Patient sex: F
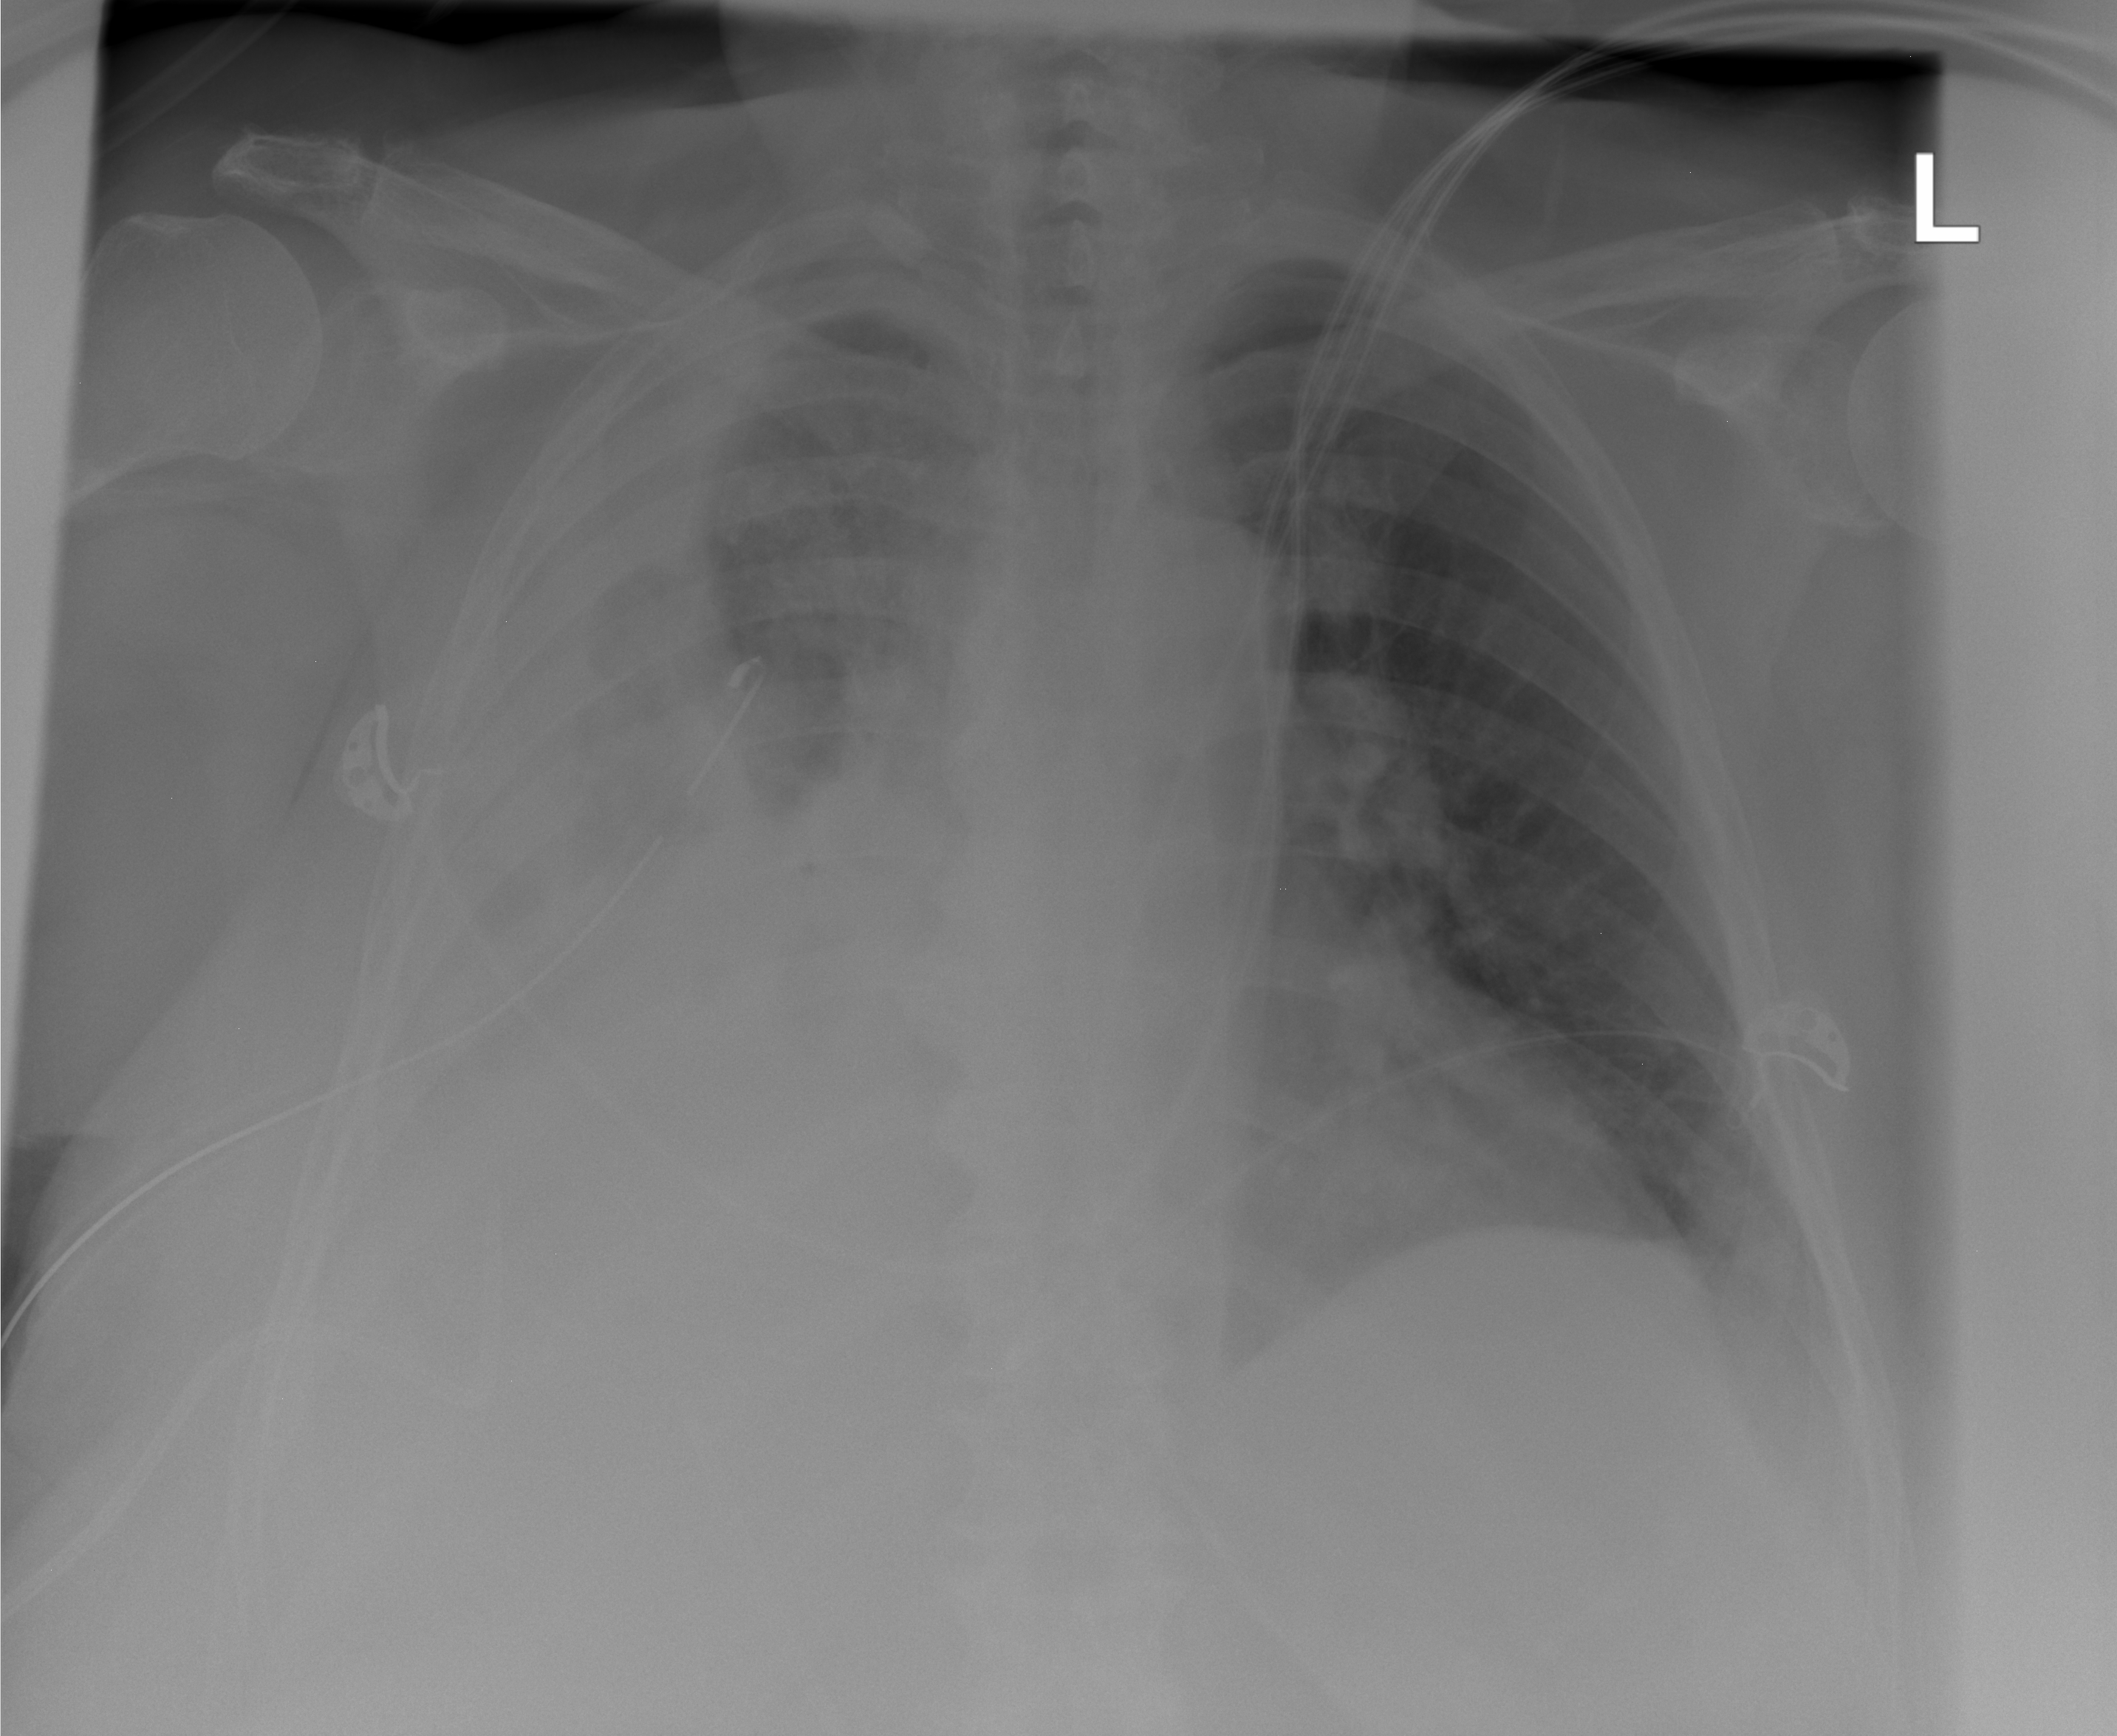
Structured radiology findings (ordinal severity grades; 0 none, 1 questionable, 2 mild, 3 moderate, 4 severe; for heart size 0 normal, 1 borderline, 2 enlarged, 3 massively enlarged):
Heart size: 0
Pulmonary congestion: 2
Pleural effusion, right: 3
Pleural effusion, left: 0
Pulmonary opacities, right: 1
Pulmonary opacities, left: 0
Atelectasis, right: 3
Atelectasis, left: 1